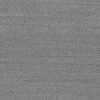
Atmospheric dust classification: dusty